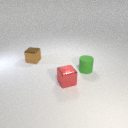
small green rubber cylinder in front of small brown metal cube